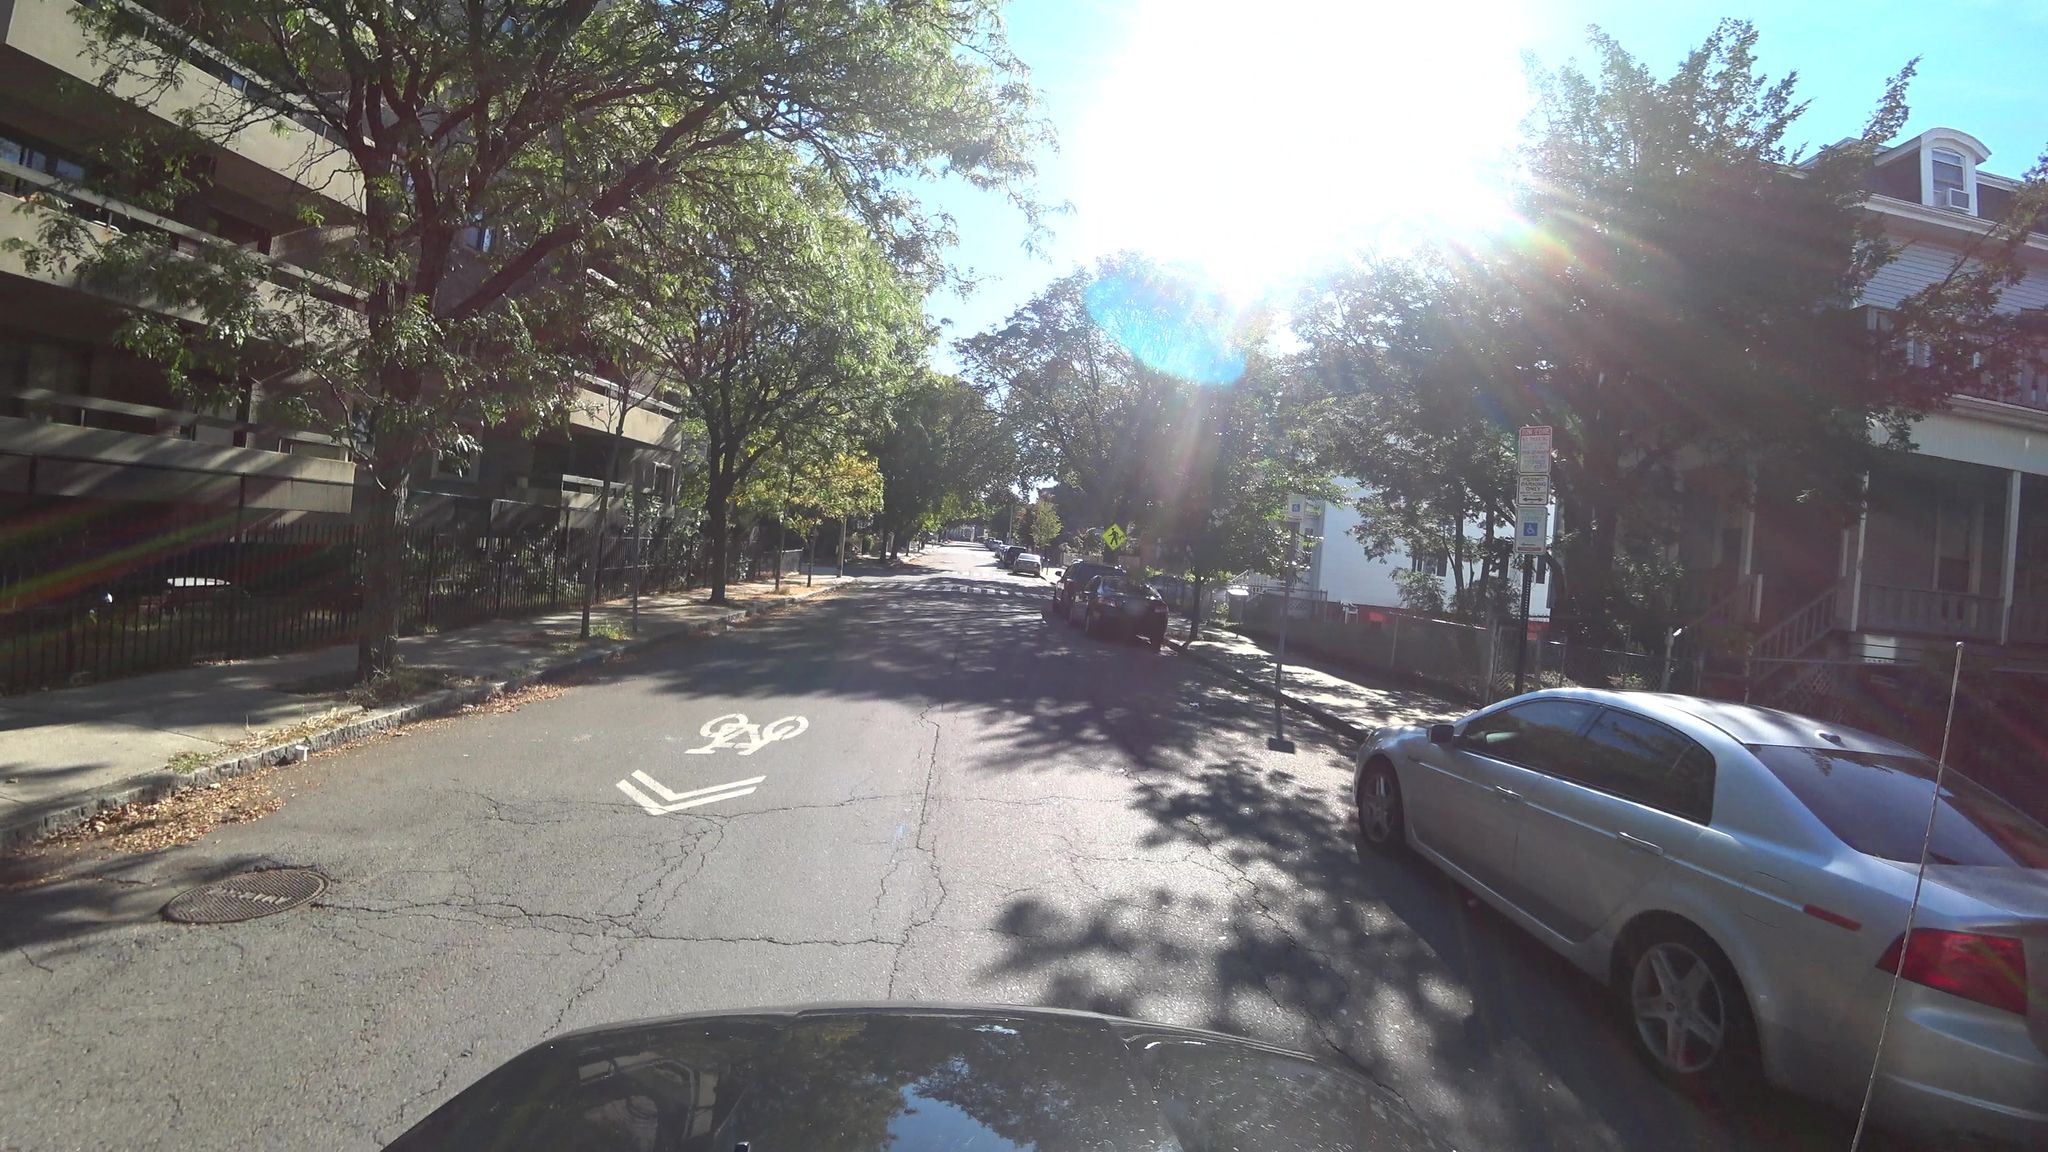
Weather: clear
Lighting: day
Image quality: good
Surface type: driving surface
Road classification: footway
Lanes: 2
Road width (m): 12.2
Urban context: urban centre
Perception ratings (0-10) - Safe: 5, Lively: 8.01, Beautiful: 8.38, Boring: 2.97, Depressing: 1.84, Wealthy: 4.02